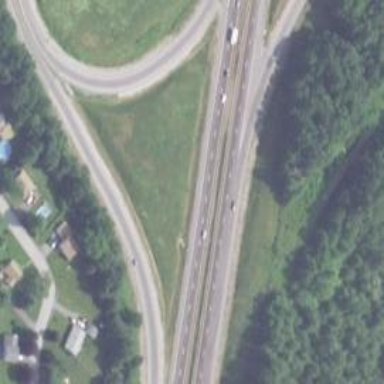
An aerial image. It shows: Motorway junction.